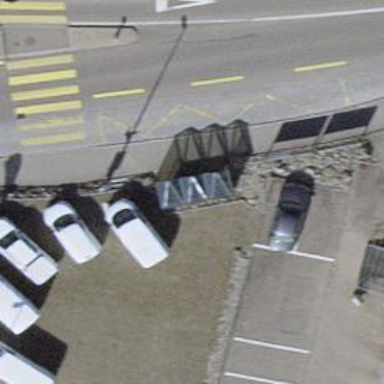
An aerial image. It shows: Public transport shelter.